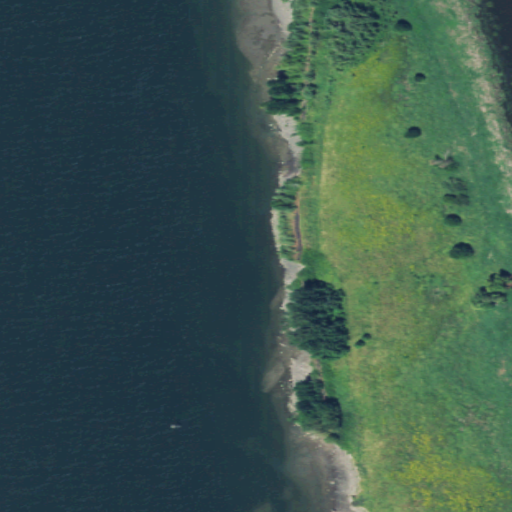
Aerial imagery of cape in Washington named Knapp Point containing open water, pasture, low intensity development, open development, medium intensity development, and herbaceous wetlands